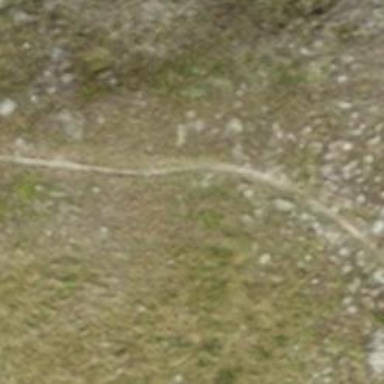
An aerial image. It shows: Path on the ground.